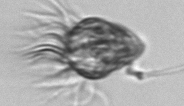
Label: Tontonia_appendiculariformis